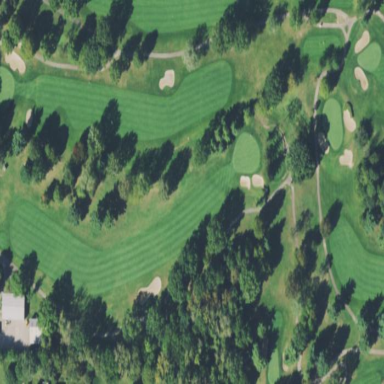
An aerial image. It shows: Golf fairway surrounded by grass.